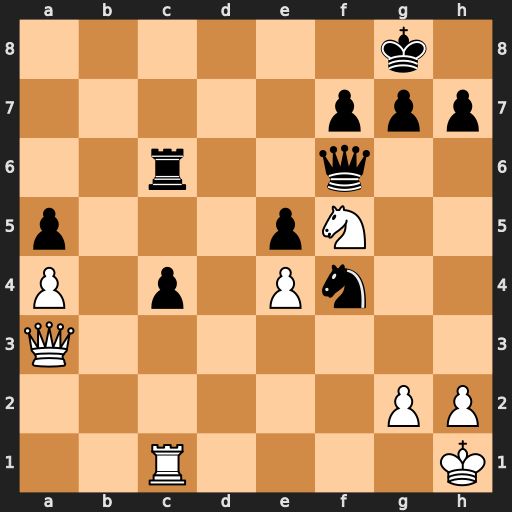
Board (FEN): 6k1/5ppp/2r2q2/p3pN2/P1p1Pn2/Q7/6PP/2R4K
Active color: w
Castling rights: -
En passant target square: -
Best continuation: Ne7+ Qxe7 Qxe7